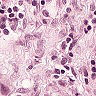
Metastatic tissue present: yes